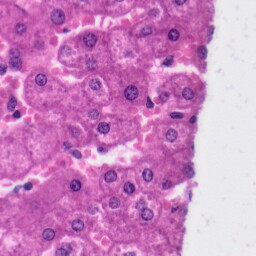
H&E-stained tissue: Liver